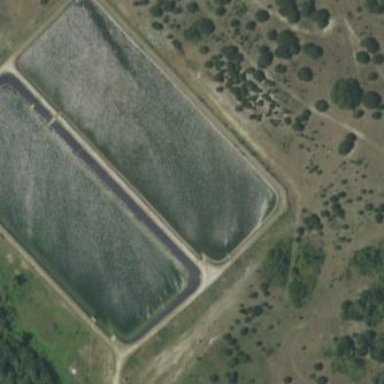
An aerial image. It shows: Reservoir of natural water.